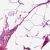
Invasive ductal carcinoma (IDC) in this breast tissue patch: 0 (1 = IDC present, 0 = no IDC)